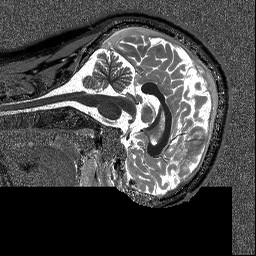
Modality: T1map
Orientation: sagittal
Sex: male